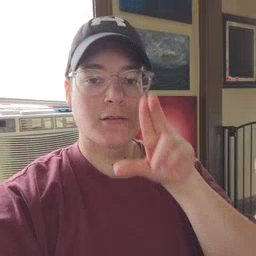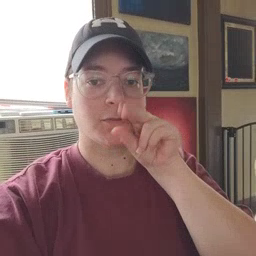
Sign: duck